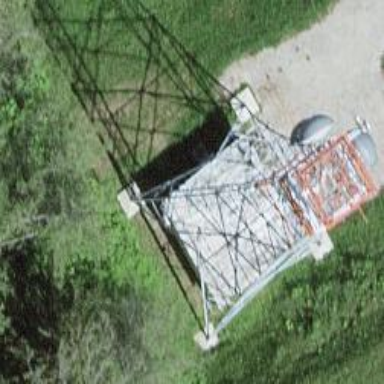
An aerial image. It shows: Communication tower.